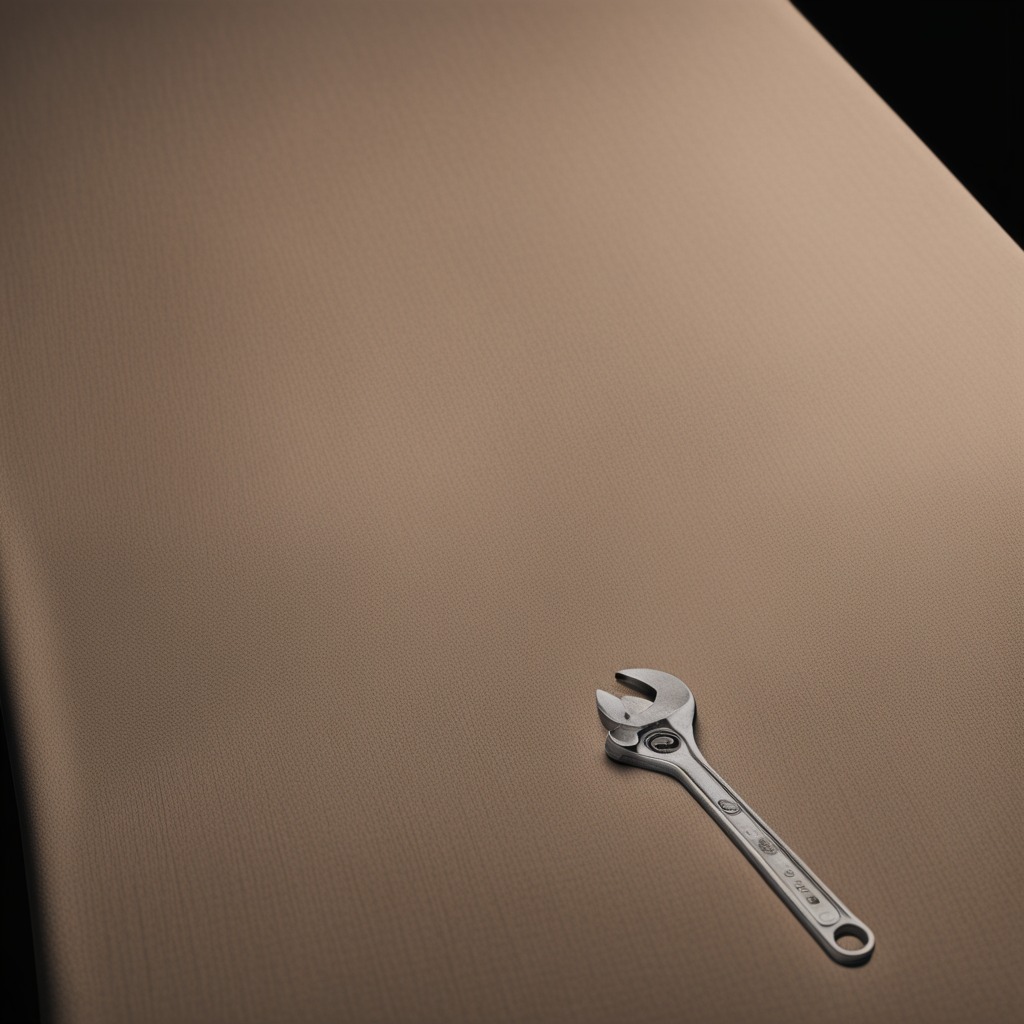
A wrench lying on a wooden table inside a workshop at night